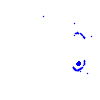
Particle: electron